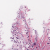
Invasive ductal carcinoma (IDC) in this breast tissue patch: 1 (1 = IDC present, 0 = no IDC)